Question: I am trying to modify the TouchListView component to allow me to drag an item from a list view over another view, to create a drag and drop selection system. The user will drag a list item and release it to indicate the selection.
So far I have modified the onDrop method of the DropListener class to pass along the MotionEvent. And I am using the getY() method of the motion even to determine if the user dropped the dragged view over the image view. I am using the raw value of getY() and if it is less than -50 I am accepting that as a valid drop.
But I am concerned, that this is a rather kludgy solution, and prone to errors. Is there a better way to determine when the user has released over the target view area? Are there cases in which i cannot simply look for a negative number? Is there a way to actually see what view lies beneath a given set of X/Y coordinates?
Please note the attached picture of the layout in-progress.

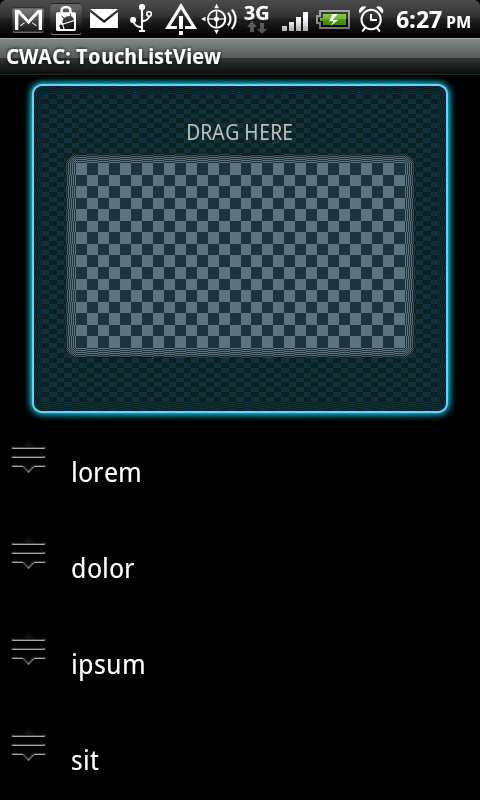
Answer: Here is the solution that i came up with that worked.
'''
package com.commonsware.cwac.tlv.demo;
import java.util.ArrayList;
import java.util.Arrays;
import android.app.ListActivity;
import android.os.Bundle;
import android.util.Log;
import android.view.LayoutInflater;
import android.view.MotionEvent;
import android.view.View;
import android.view.ViewGroup;
import android.view.ViewTreeObserver;
import android.view.ViewTreeObserver.OnGlobalLayoutListener;
import android.widget.ArrayAdapter;
import android.widget.ImageView;
import android.widget.TextView;
import com.commonsware.cwac.tlv.TouchListView;
public class TouchListViewDemo extends ListActivity {
private static String[] items={"lorem", "ipsum", "dolor", "sit", "amet",
"consectetuer", "adipiscing", "elit", "morbi", "vel",
"ligula", "vitae", "arcu", "aliquet", "mollis",
"etiam", "vel", "erat", "placerat", "ante",
"porttitor", "sodales", "pellentesque", "augue", "purus"};
private TouchListView tlv;
private IconicAdapter adapter=null;
private ArrayList<String> array=new ArrayList<String>(Arrays.asList(items));
private TextView target_name_display;
private ImageView target;
@Override
public void onCreate(Bundle icicle) {
super.onCreate(icicle);
setContentView(R.layout.main);
tlv = (TouchListView)getListView();
adapter=new IconicAdapter();
setListAdapter(adapter);
tlv.setDropListener(onDrop);
tlv.setRemoveListener(onRemove);
target = (ImageView) findViewById(R.id.drag_target_area);
target_name_display = (TextView) findViewById(R.id.name_text);
Log.d("TARGET", "Target:"+target);
Log.d("TARGET", "TargeName Displayt:"+target_name_display);
ViewTreeObserver vto = target.getViewTreeObserver();
vto.addOnGlobalLayoutListener(new OnGlobalLayoutListener() {
@Override
public void onGlobalLayout() {
target.getViewTreeObserver().removeGlobalOnLayoutListener(this);
int height = target.getHeight();
int top = target.getTop();
int tlv_y_position = tlv.getTop();
Log.d("ON LAYOUT", "Height:"+ height+ " top:"+top+" tlv_y_position:"+tlv_y_position);
}
});
}
private TouchListView.DropListener onDrop=new TouchListView.DropListener() {
@Override
public void drop(int from, int to, MotionEvent e) {
Log.i("TOUCH VIEW DEMO", "From: "+from + " TO: "+to );
Log.i("TOUCH VIEW DEMO", "Event: "+e.getY());
String item=adapter.getItem(from);
//
int[] target_coords = new int[2];
int[] tlv_coords = new int[2];
target.getLocationInWindow(target_coords);
tlv.getLocationInWindow(tlv_coords);
int height = target.getMeasuredHeight();
int negative_top = -1*(tlv_coords[1]-target_coords[1]);
Log.d("TOUCH VIEW DEMO", " negative_top:"+negative_top + " e.getY():"+e.getY() + " heigh:"+height);
Log.d("TOUCH VIEW DEMO", "Target Coords:"+ target_coords[0] +","+ target_coords[1]);
Log.d("TOUCH VIEW DEMO", "Tlv Coords:"+ tlv_coords[0] +","+ tlv_coords[1]);
if(e.getY() > negative_top && e.getY() < negative_top + height){
target_name_display.setText(item.toString());
adapter.remove(item);
}
//adapter.remove(item);
//adapter.insert(item, to);
}
};
private TouchListView.RemoveListener onRemove=new TouchListView.RemoveListener() {
@Override
public void remove(int which) {
adapter.remove(adapter.getItem(which));
}
};
class IconicAdapter extends ArrayAdapter<String> {
IconicAdapter() {
super(TouchListViewDemo.this, R.layout.row2, array);
}
public View getView(int position, View convertView,
ViewGroup parent) {
View row=convertView;
if (row==null) {
LayoutInflater inflater=getLayoutInflater();
row=inflater.inflate(R.layout.row2, parent, false);
}
TextView label=(TextView)row.findViewById(R.id.label);
label.setText(array.get(position));
return(row);
}
}
}
'''
The code includes a lot of comments and varaibles getting calculated each time, which I will refactor out. But you can modify the TouchListView demo to make this work on your own.
Here is the main.xml layout I used.
'''
<?xml version="1.0" encoding="utf-8"?>
<LinearLayout xmlns:android="http://schemas.android.com/apk/res/android"
android:layout_width="fill_parent"
android:layout_height="fill_parent"
android:orientation="vertical" >
<RelativeLayout
android:id="@+id/drag_here_layout"
android:layout_width="fill_parent"
android:layout_height="wrap_content"
android:layout_marginLeft="15dp"
android:layout_marginRight="15dp"
android:layout_weight="1.0"
android:background="@drawable/matches_current_match_bg"
android:paddingBottom="30dp" >
<TextView
android:id="@+id/drag_here_text"
android:layout_width="wrap_content"
android:layout_height="wrap_content"
android:layout_centerHorizontal="true"
android:layout_marginBottom="5dp"
android:layout_marginTop="15dp"
android:text="DRAG HERE"
android:textSize="14dp" />
<ImageView
android:id="@+id/drag_target_area"
android:layout_width="fill_parent"
android:layout_height="fill_parent"
android:layout_below="@id/drag_here_text"
android:layout_marginBottom="15dp"
android:layout_marginLeft="15dp"
android:layout_marginRight="15dp"
android:background="#<PHONE>"
android:scaleType="fitXY"
android:src="@drawable/match_drag_here_target" />
<TextView
android:id="@+id/name_text"
android:layout_width="wrap_content"
android:layout_height="wrap_content"
android:layout_centerHorizontal="true"
android:layout_alignTop="@id/drag_target_area"
android:layout_marginBottom="5dp"
android:layout_marginTop="15dp"
android:text=""
android:textSize="14dp" />
</RelativeLayout>
<com.commonsware.cwac.tlv.TouchListView
xmlns:android="http://schemas.android.com/apk/res/android"
xmlns:tlv="http://schemas.android.com/apk/res/com.commonsware.cwac.tlv.demo"
android:id="@android:id/list"
android:layout_width="fill_parent"
android:layout_height="fill_parent"
android:drawSelectorOnTop="false"
tlv:normal_height="64dip"
tlv:grabber="@+id/icon"
tlv:remove_mode="slideRight"
android:layout_weight="1.0"
/>
</LinearLayout>
'''
Thanks again CommonsWare for your excellent <URL>.